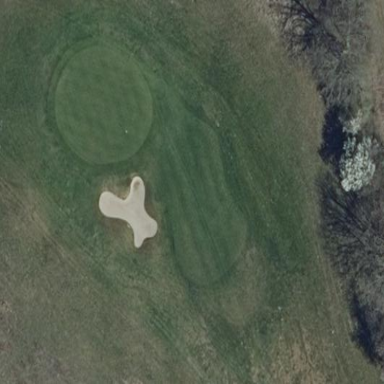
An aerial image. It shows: Scenic golf fairway.